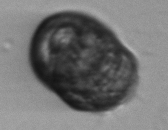
Label: Margalefidinium